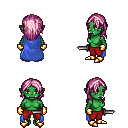
a pixel art fantasy rpg character, female body template, orc, green skin, blue cape, red pants, pink long hairstyle, gold gloves, gold boots, dagger, four views (front, back, left, right), 2x2 character sprite sheet, small pixel art, hard edges, no anti-aliasing